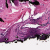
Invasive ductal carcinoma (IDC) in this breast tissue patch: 0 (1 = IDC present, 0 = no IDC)